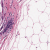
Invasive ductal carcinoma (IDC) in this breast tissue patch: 0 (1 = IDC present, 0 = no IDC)